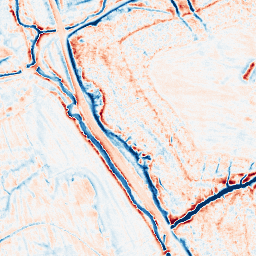
Category: edge_preserving
Decomposition family: anisotropic_diffusion
Decomposition parameters: iterations: 20
kappa: 30
gamma: 0.2
Upsampling method: lanczos
Upsampling parameters: scale: 2
Upsampling scale: 2